Current action and preconditions to check: trajectory_clear

Your task: For each precondition in the list above, predict whether it will hold at this action.

Consider the current scene as observed from the mobile robot's camera, and analyze the predicted future states of all dynamic agents (e.g., people, animals, vehicles, or any moving entities) within the NEXT SECOND.

IMPORTANT: Only answer "very likely" if you are absolutely certain—based on strong, clear evidence—that a dynamic agent will violate the precondition in the predicted future state. Do NOT answer "very likely" for unlikely, ambiguous, or low-probability risks.

Ask yourself for each precondition: Is there a high probability, with clear and convincing evidence, that the predicted future states of any dynamic agent will interfere with the predicted future state of the currently executing action within the NEXT SECOND, causing that precondition to fail?

Assess the risk level based on these predictions. Use "likely" or "very likely" if motions create a clear risk of interference.

Use "neutral" or "improbable" if agents are nearby but their predicted paths are clearly diverging or non-conflicting.

Failure Risk Categories: "very improbable", "improbable", "neutral", "likely", "very likely"

Answer Format: Output ONLY the probability_of_failure value from these categories: "very improbable", "improbable", "neutral", "likely", "very likely"

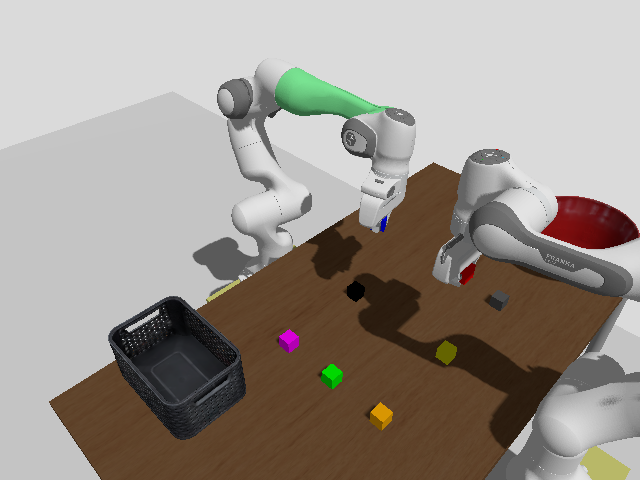

Answer: improbable